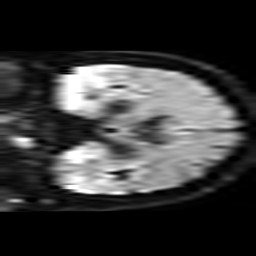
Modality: TRACE
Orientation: coronal
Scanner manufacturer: philips
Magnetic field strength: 3 T
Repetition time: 3.724 s
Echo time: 0.05992 s